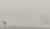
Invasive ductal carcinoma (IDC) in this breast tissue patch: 0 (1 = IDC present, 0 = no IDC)